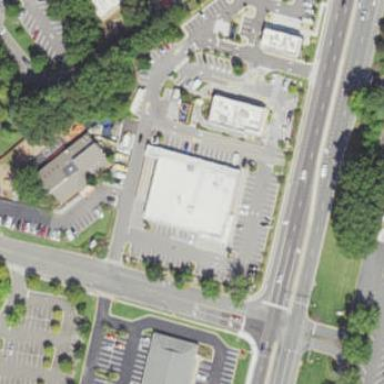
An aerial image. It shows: Retail building housing supermarket.